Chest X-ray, AP view. Patient: 42 years old, sex M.
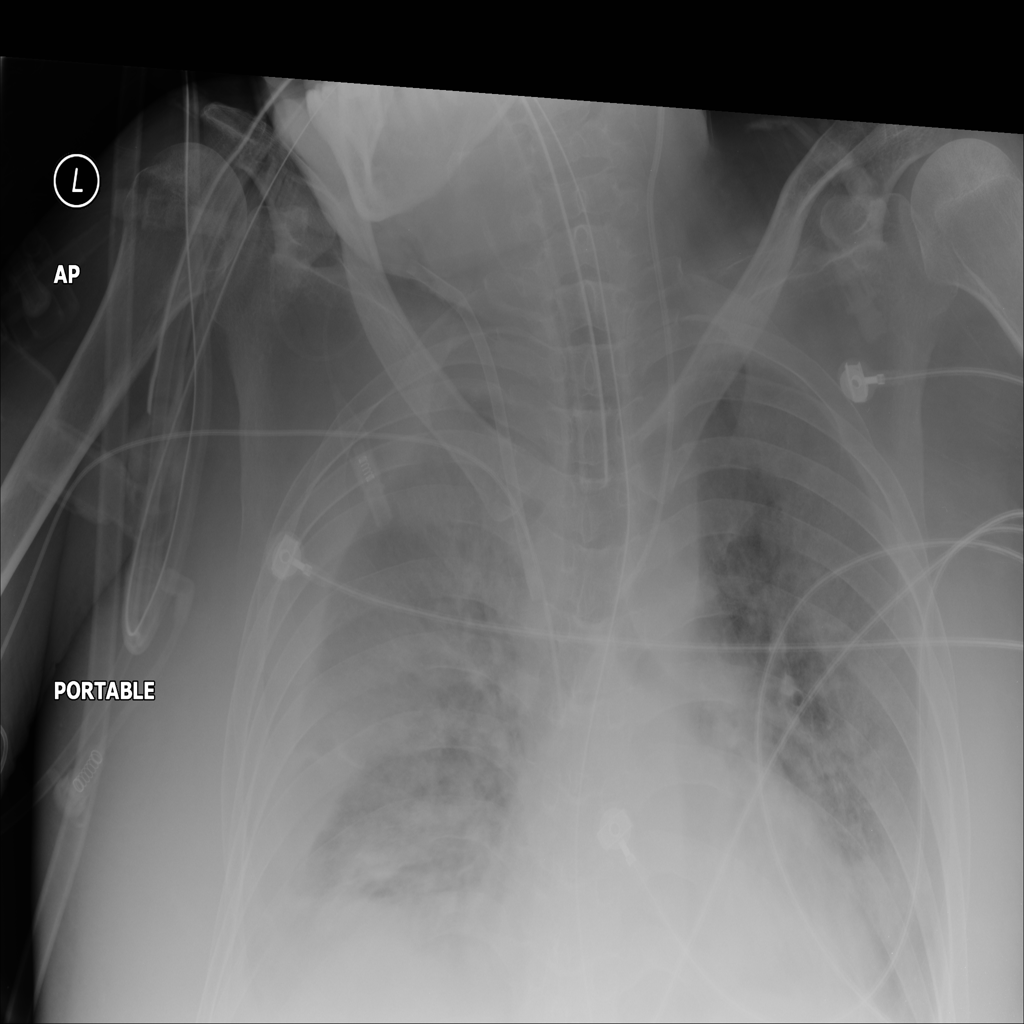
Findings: Effusion, Infiltration